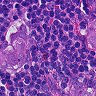
Metastatic tissue present: yes